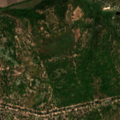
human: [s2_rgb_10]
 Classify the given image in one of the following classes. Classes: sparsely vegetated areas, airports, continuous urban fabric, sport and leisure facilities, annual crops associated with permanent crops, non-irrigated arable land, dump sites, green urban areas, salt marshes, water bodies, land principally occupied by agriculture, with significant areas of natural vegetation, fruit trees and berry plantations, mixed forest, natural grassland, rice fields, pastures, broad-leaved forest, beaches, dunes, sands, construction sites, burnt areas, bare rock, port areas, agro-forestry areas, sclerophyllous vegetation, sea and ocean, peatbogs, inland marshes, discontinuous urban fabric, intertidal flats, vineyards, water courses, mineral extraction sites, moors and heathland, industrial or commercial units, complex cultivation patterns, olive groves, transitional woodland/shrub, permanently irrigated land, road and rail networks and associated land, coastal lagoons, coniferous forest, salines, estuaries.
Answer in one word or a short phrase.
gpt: continuous urban fabric